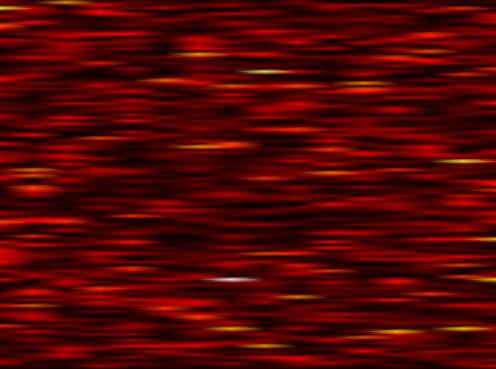
Label: OFDM